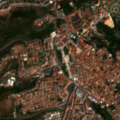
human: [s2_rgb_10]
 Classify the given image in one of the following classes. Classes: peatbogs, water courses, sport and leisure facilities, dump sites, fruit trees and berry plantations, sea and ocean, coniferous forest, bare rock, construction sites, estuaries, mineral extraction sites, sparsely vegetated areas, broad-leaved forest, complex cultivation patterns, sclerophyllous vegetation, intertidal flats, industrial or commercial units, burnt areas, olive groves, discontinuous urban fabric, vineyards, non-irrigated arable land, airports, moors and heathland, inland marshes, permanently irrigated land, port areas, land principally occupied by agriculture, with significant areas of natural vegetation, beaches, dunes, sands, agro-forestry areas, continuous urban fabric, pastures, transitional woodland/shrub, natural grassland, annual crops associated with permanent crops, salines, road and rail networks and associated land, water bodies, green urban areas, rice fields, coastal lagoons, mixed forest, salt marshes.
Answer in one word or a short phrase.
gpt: continuous urban fabric, discontinuous urban fabric, land principally occupied by agriculture, with significant areas of natural vegetation, moors and heathland